Question: I am trying to create a SQL Server Compact 4.0 database to a new project in Visual Studio Ultimate 2013.
I have followed these steps:
1. Created a Entity Data model diagram (.edmx)
2. Right-click on empty area -> Generate Database From Model... -> New Connection...
3. In the Choose Data Source dialog box I only have SQL Server, SQL Server DB file and Other

I have tried repairing the SQL Server Compact 4.0 installation but nothing changes. Where are the options for this dialog box configured?
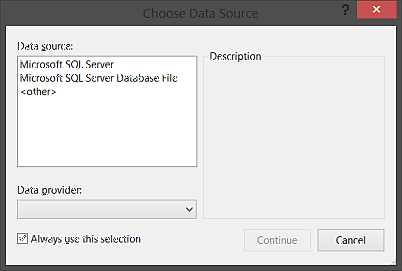
Answer: You need to install the SQL Server Compact Toolbox, which will enable the SQL Server Compact DDEX provider for the Data Source dialog. Go to the About screen in the Toolbox and Install DDEX providers, a VS restart may be required.